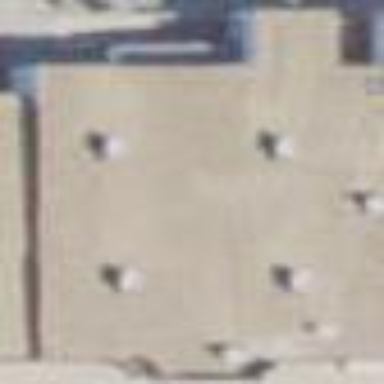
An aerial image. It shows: Building.